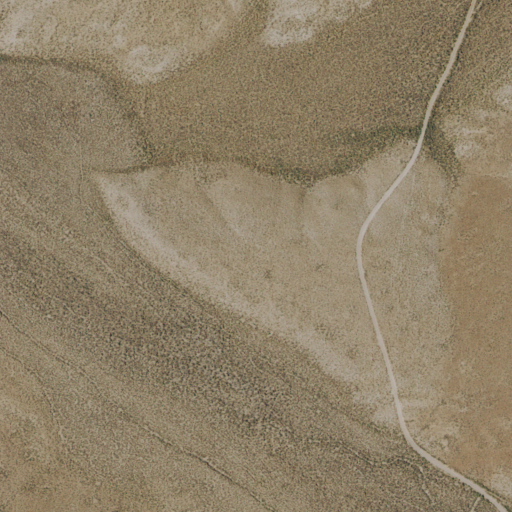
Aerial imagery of valley in Nevada named Long Canyon containing only shrub